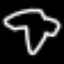
Label: mushroom